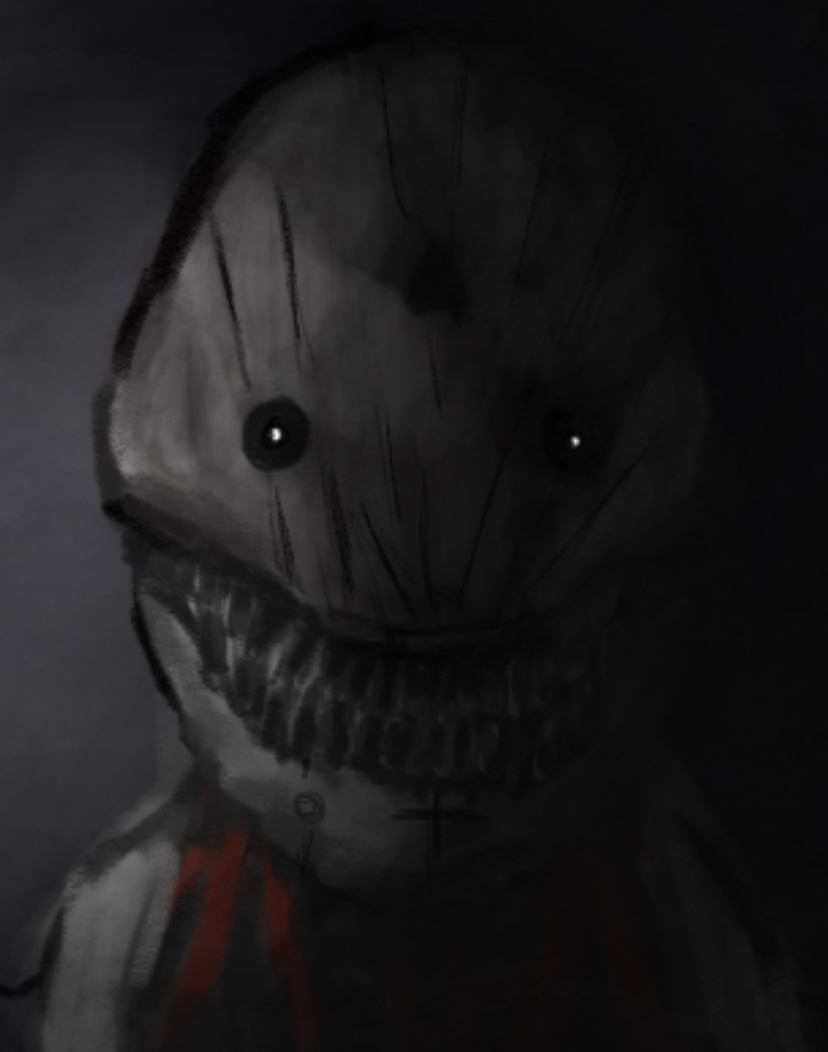
Label: 5_Oomer